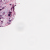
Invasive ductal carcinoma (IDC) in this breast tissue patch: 1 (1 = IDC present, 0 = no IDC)